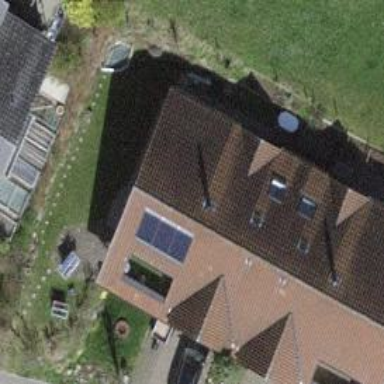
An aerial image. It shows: Solar power generator using photovoltaic panels.